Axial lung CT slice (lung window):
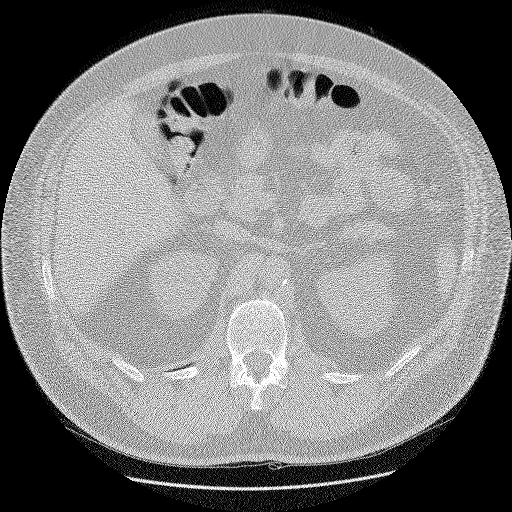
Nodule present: no